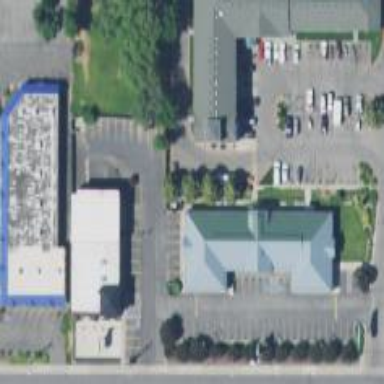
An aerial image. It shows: Motel building classified as hotel under tourism category.